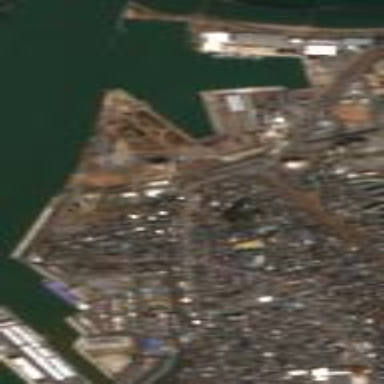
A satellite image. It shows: Port area.